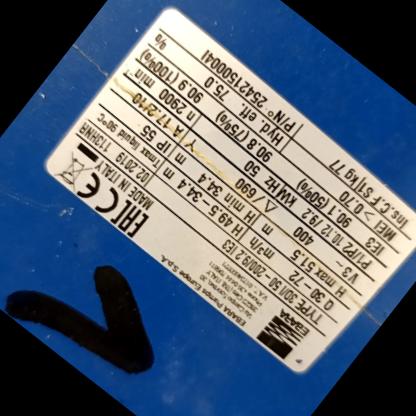
Klasa: tabliczka-znamionowa